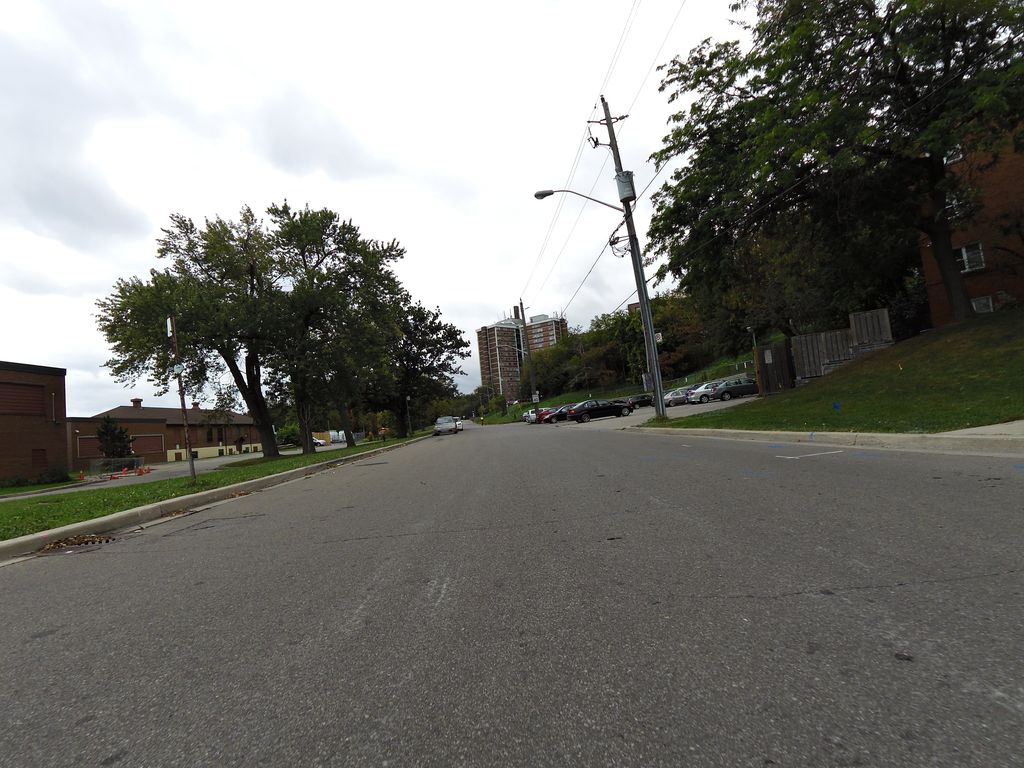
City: toronto